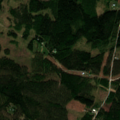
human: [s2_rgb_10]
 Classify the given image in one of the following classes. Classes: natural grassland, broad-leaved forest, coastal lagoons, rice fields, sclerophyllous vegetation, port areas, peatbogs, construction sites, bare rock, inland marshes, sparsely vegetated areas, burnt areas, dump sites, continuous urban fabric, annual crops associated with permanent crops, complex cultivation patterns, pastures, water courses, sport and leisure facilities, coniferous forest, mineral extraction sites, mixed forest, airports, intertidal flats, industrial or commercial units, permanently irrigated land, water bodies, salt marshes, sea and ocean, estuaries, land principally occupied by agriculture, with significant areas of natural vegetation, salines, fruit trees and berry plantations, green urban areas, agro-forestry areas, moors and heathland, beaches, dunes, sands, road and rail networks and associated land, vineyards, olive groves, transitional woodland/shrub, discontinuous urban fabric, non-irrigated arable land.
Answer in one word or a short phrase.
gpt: coniferous forest, mixed forest, transitional woodland/shrub